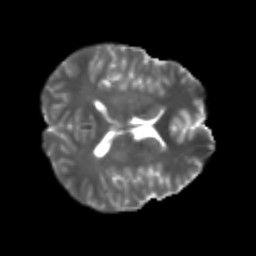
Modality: T2w
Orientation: axial
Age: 21
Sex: male
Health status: healthy
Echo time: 0.074 s